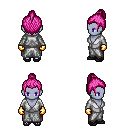
a pixel art fantasy rpg character, female body template, dark elf, purple skin, white robe, robe skirt, pink short topknot hairstyle, gold gloves, ghillies, four views (front, back, left, right), 2x2 character sprite sheet, small pixel art, hard edges, no anti-aliasing